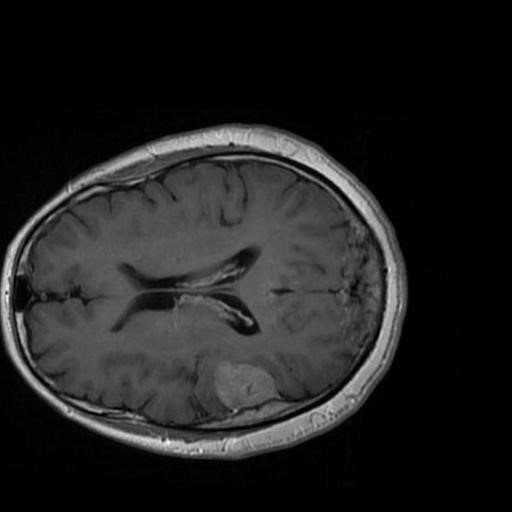
Label: brain_menin